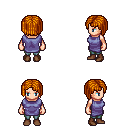
a pixel art fantasy rpg character, female body template, human, light skin, chain tabard jacket, teal pants, dark blonde pageboy hairstyle, brown shoes, four views (front, back, left, right), 2x2 character sprite sheet, small pixel art, hard edges, no anti-aliasing